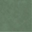
Piece: xx